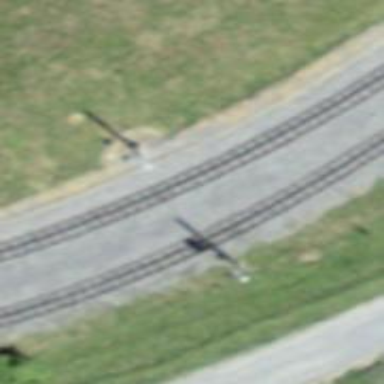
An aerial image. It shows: Narrow-gauge railway track with 1 electrified contact line.